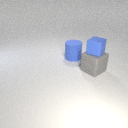
small blue rubber cube above large gray rubber cube